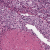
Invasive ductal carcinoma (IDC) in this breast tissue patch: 0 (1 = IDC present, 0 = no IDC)